Question: I have an 'Activity' with an 'Image' and a 2x2 button bar ('TableLayout'). I want it to be like this:

The 'TableLayout' with the buttons will fill all the space left by the image. I want all the buttons to have the same size (height and width). Right now I'm using this code:
'''
<ImageView
android:id="@+id/myImage"
android:layout_width="wrap_content"
android:layout_height="wrap_content"
android:layout_centerHorizontal="true"
android:layout_marginBottom="30dp" />
<TableLayout
android:id="@+id/buttonBar"
android:layout_width="fill_parent"
android:layout_height="wrap_content"
android:layout_alignParentBottom="true"
android:layout_below="@+id/myImage"
android:stretchColumns="*" >
<TableRow
android:id="@+id/tr1"
android:layout_width="match_parent"
android:layout_height="0dip"
android:layout_weight="1" >
<Button
android:id="@+id/button1"
android:layout_width="0dip"
android:layout_height="match_parent"
android:onClick="Clicked" />
<Button
android:id="@+id/button2"
android:layout_width="0dip"
android:layout_height="match_parent"
android:onClick="Clicked" />
</TableRow>
<TableRow
android:id="@+id/tr2"
android:layout_width="match_parent"
android:layout_height="0dip"
android:layout_weight="1" >
<Button
android:id="@+id/button3"
android:layout_width="0dip"
android:layout_height="match_parent"
android:onClick="Clicked" />
<Button
android:id="@+id/button4"
android:layout_width="0dip"
android:layout_height="match_parent"
android:onClick="Clicked" />
</TableRow>
</TableLayout>
'''
This works if the 'Buttons' have the same content, but if the first Button has 1 line of text and the last one has 2 lines then the second row's height is higher than the first one. How can I fix it?
I tried adding android:layout_weight="1" in all the Buttons, but it's still not working.
Thanks!
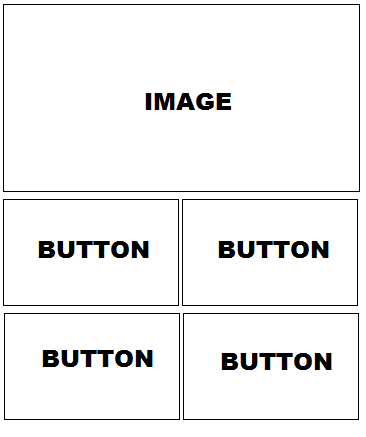
Answer: I had to solve it from code:
'''
buttonBar = (TableLayout) findViewById(R.id.buttonBar);
button1 = (Button) findViewById(R.id.button1);
button2 = (Button) findViewById(R.id.button2);
button3 = (Button) findViewById(R.id.button3);
button4 = (Button) findViewById(R.id.button4);
button1.post(new Runnable(){
@Override
public void run() {
int height = buttonBar.getHeight();
button1.setHeight(height/2);
button2.setHeight(height/2);
button3.setHeight(height/2);
button4.setHeight(height/2);
}
});
'''